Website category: book
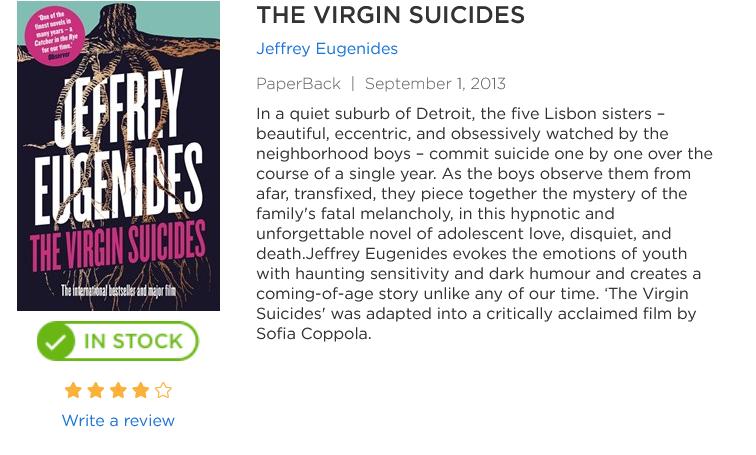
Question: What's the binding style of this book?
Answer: PaperBack

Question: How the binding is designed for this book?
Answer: PaperBack

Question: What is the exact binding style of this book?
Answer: PaperBack

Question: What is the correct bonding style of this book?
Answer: PaperBack

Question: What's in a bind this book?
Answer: PaperBack

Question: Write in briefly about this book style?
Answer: PaperBack

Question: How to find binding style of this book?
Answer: PaperBack

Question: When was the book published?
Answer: September 1, 2013

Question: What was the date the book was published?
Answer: September 1, 2013

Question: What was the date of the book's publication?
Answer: September 1, 2013

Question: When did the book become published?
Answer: September 1, 2013

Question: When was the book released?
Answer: September 1, 2013

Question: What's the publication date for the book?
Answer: September 1, 2013